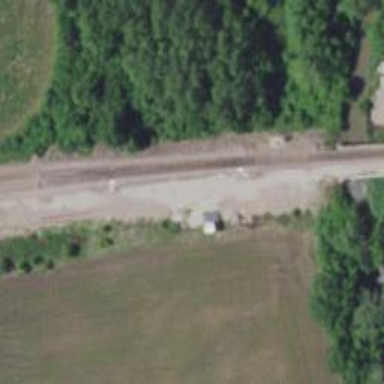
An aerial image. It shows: Railway spur junction.